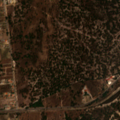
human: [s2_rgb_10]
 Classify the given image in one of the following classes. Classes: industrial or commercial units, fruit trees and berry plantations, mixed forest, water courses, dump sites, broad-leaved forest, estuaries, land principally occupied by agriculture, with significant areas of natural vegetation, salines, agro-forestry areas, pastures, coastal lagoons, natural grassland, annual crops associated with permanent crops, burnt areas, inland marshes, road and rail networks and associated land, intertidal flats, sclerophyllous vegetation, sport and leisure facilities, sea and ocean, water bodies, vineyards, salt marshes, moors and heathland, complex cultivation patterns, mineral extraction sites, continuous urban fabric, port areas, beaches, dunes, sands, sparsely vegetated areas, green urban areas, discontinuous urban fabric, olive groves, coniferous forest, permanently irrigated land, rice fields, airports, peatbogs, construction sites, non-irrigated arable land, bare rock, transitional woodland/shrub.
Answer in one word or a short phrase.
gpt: vineyards, complex cultivation patterns, agro-forestry areas, mixed forest